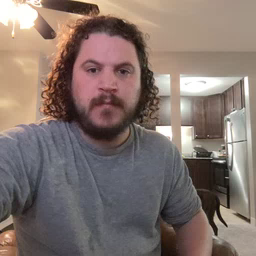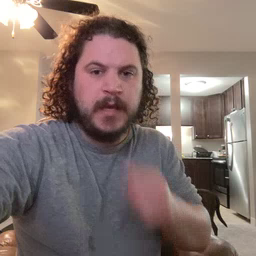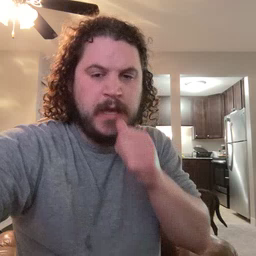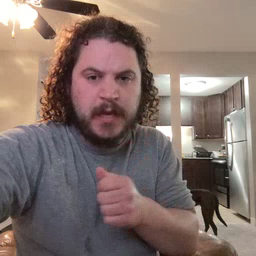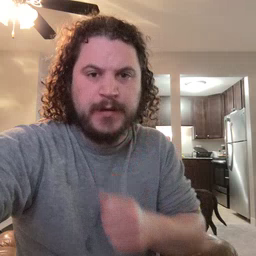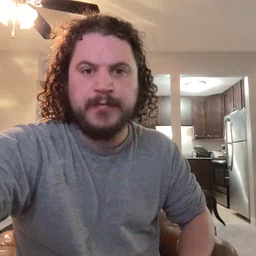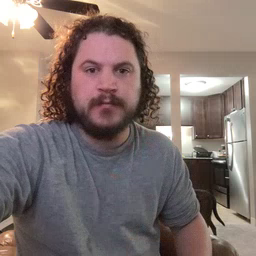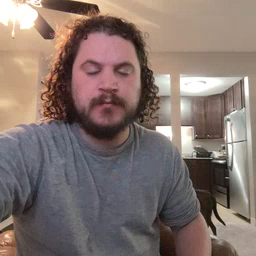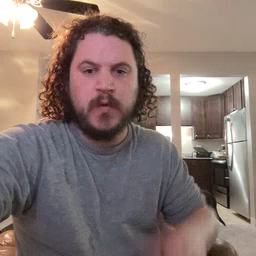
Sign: hide